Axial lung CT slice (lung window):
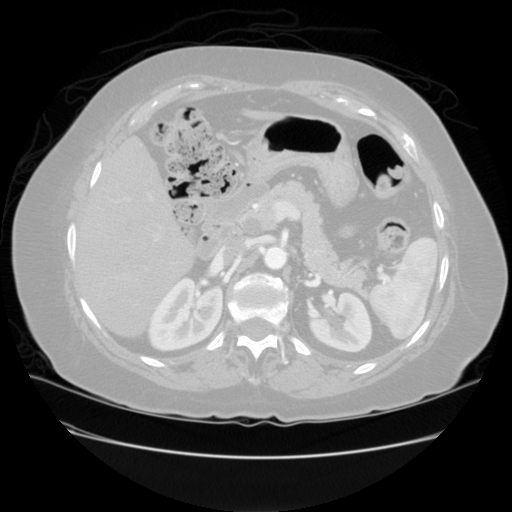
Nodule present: no